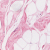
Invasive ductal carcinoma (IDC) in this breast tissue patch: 0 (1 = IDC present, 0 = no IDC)